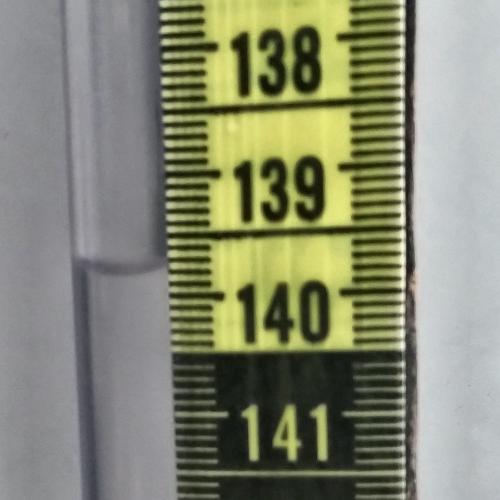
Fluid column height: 139.8 cm